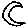
Label: moon